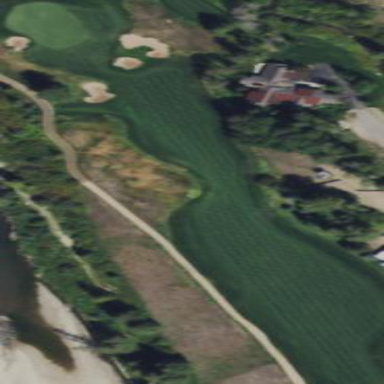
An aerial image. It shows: Grassy area serving as fairway for golf.